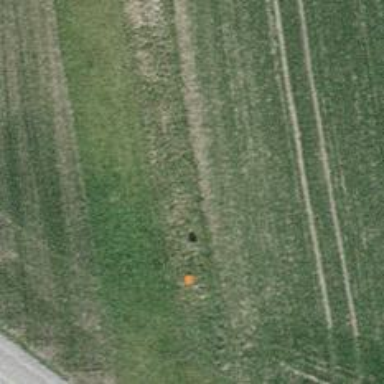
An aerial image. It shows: Pipeline marker.